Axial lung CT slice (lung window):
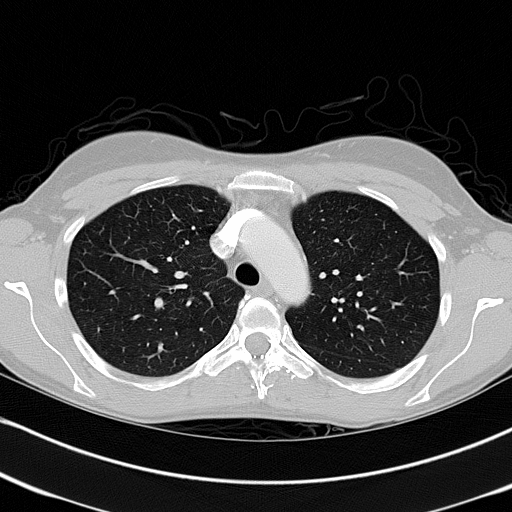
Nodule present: no